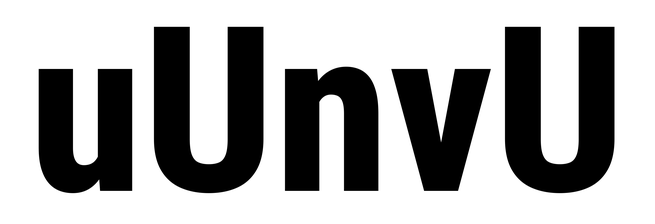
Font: Roboto_Condensed_ExtraBold